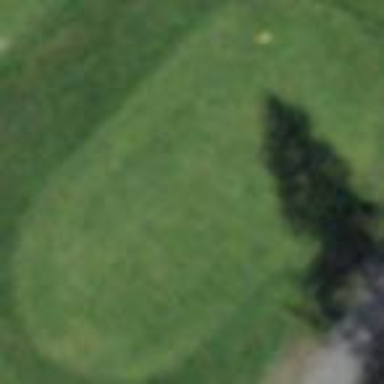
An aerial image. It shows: Golf tee on grassy land.